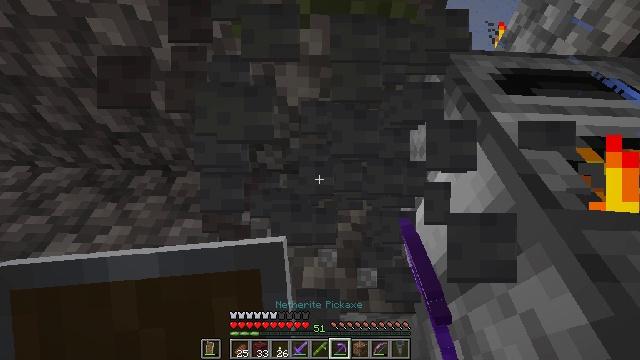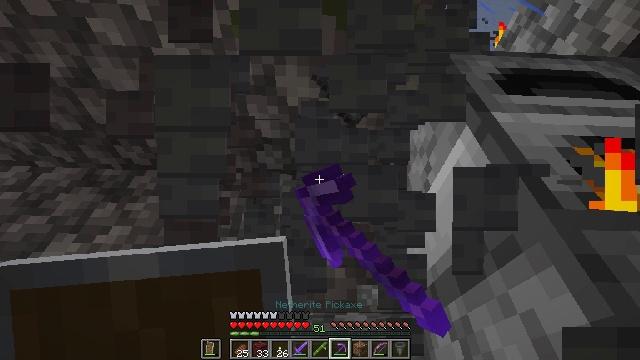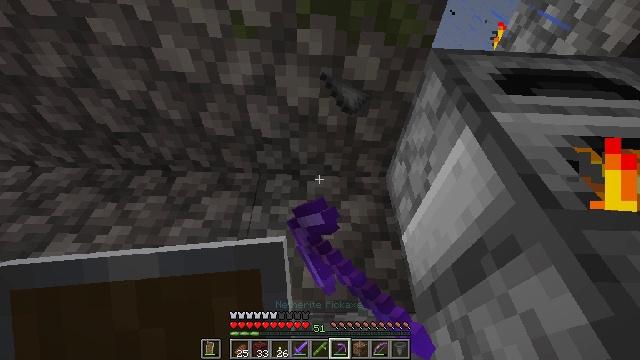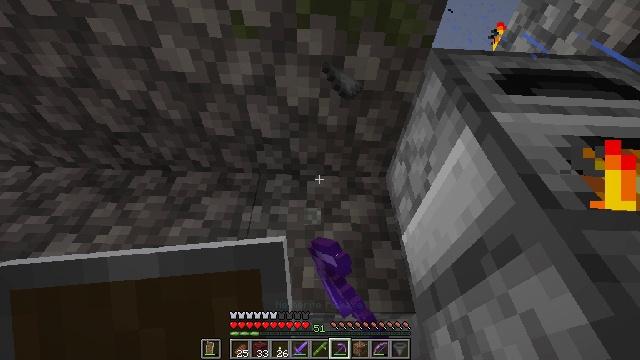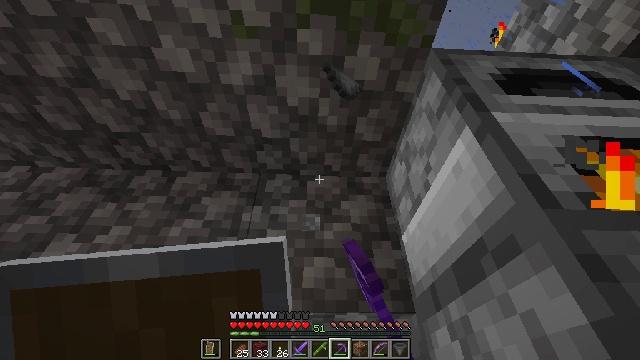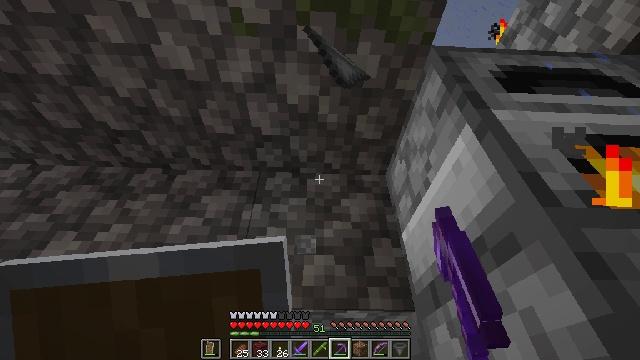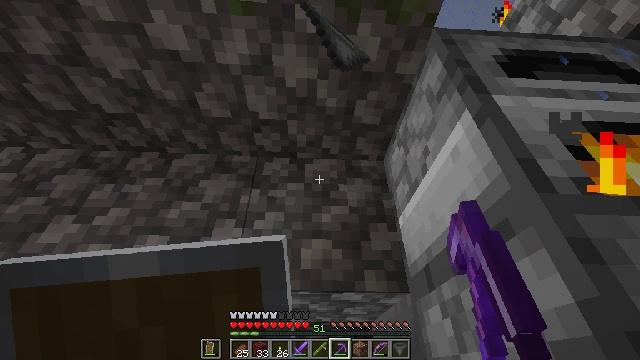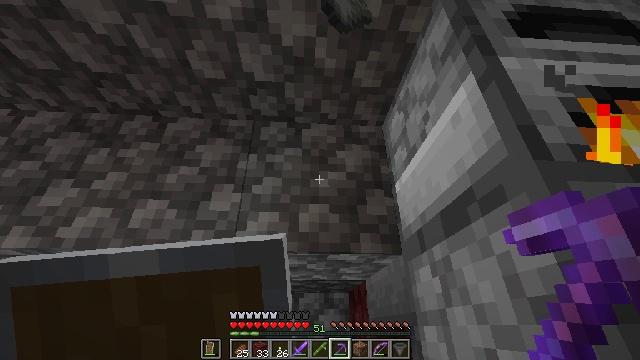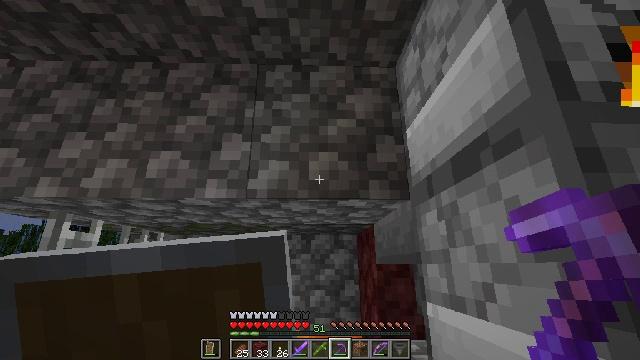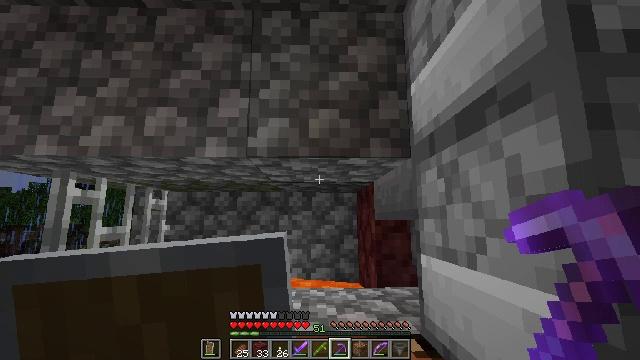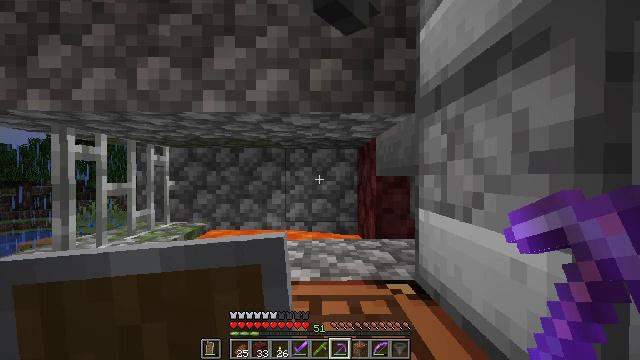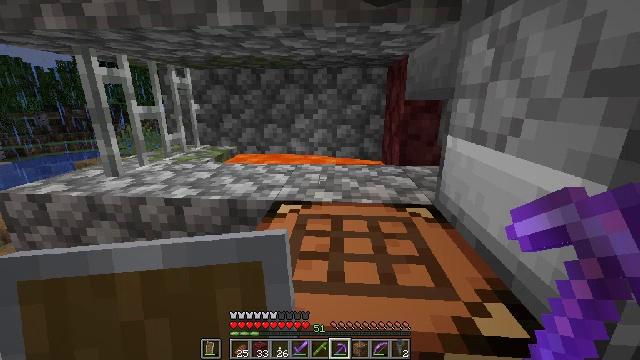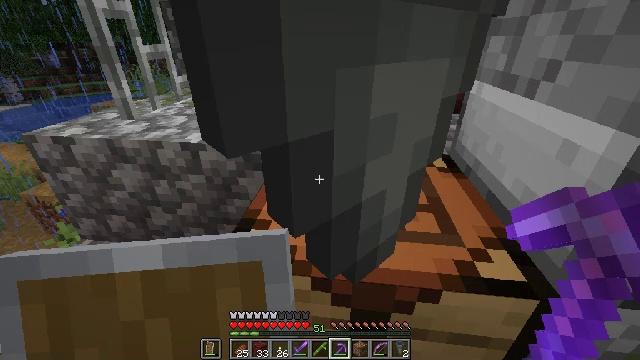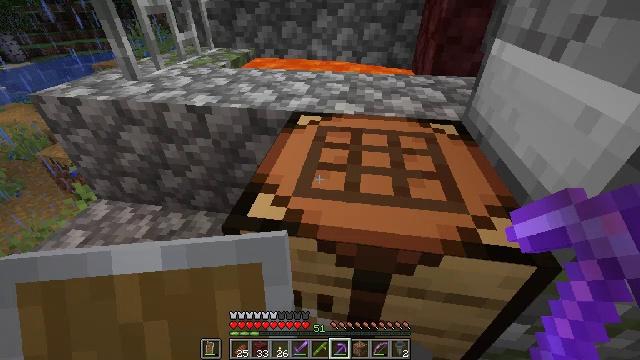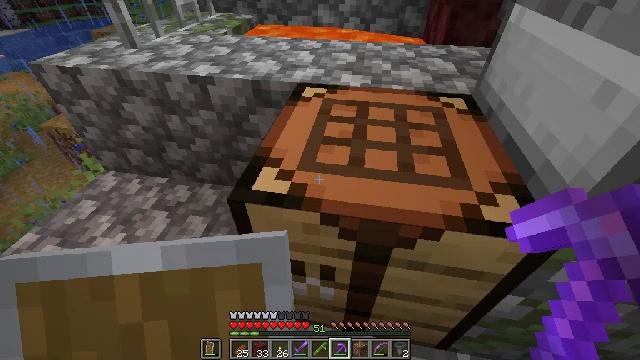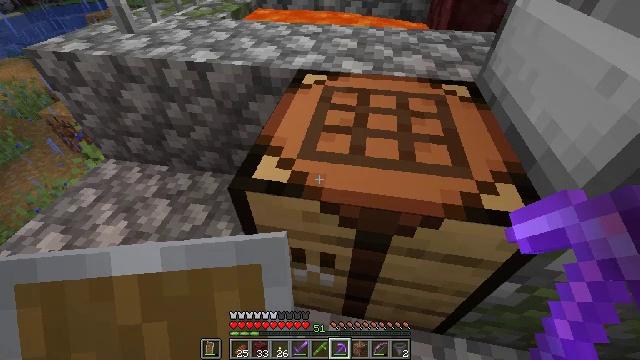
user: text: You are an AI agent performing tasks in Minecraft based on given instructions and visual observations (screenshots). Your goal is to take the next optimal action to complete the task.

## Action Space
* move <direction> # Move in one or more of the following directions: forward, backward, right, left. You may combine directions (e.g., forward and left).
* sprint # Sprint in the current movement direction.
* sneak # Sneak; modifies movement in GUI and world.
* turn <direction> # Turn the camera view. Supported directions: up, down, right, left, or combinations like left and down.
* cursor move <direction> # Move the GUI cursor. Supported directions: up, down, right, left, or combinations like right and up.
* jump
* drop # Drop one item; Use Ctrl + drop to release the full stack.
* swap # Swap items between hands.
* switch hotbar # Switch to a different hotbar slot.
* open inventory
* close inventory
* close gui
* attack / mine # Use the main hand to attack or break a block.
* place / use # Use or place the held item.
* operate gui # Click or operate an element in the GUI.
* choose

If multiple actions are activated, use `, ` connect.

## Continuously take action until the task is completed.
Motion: motion action
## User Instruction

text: Drop a bamboo.
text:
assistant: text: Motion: no_op
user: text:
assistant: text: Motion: no_op
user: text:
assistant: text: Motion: no_op
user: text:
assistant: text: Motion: no_op
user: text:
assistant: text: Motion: no_op
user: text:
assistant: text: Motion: turn down
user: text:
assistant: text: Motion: turn down
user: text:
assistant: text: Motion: turn left and down
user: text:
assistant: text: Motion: turn down
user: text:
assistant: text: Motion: turn down
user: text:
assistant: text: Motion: turn left and down
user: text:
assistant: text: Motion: turn left and down
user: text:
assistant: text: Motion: turn left and down
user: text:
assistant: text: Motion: turn left and down
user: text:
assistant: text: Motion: turn down
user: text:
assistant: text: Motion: no_op
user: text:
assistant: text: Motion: no_op
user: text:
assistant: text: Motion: no_op
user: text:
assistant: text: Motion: no_op
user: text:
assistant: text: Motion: no_op
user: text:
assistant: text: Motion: no_op
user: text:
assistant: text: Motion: turn right and up
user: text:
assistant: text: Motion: turn up
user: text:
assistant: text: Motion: turn up
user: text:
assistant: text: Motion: turn up
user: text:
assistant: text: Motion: no_op
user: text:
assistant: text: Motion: no_op
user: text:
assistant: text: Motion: no_op
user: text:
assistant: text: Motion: no_op
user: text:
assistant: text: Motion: open inventory